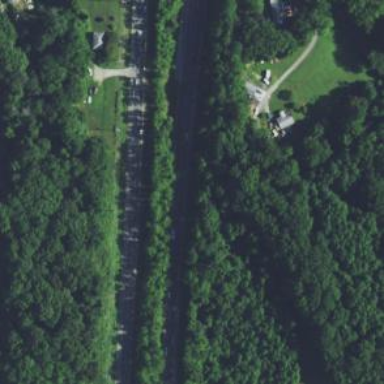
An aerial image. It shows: Trunk highway.